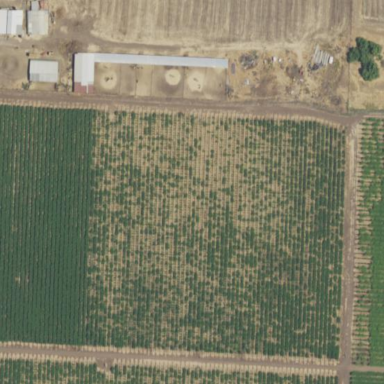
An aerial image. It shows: Vineyard.